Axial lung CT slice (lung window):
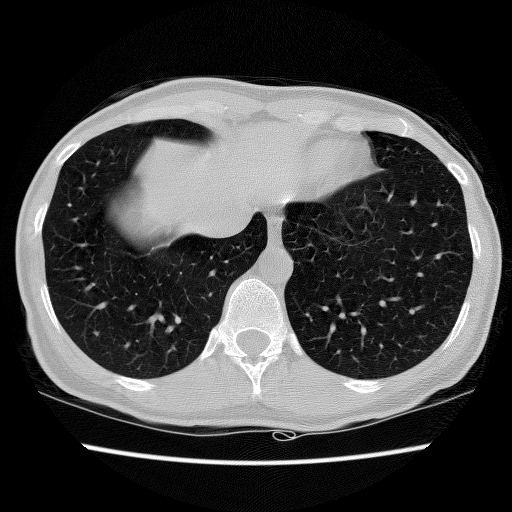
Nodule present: no